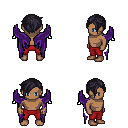
a pixel art fantasy rpg character, male body template, human, dark skin, purple wings, red pants, raven pixie cut hairstyle, four views (front, back, left, right), 2x2 character sprite sheet, small pixel art, hard edges, no anti-aliasing